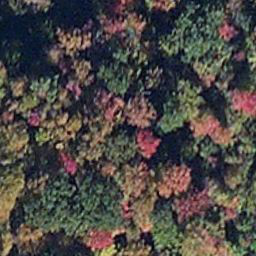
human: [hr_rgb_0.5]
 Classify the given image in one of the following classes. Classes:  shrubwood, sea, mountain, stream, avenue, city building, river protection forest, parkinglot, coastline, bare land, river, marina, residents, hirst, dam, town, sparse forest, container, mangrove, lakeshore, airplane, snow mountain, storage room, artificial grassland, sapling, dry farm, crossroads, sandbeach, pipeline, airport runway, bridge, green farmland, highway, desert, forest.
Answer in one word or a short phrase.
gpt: mangrove